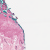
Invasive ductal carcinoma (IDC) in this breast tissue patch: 0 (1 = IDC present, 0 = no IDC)